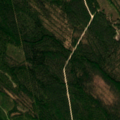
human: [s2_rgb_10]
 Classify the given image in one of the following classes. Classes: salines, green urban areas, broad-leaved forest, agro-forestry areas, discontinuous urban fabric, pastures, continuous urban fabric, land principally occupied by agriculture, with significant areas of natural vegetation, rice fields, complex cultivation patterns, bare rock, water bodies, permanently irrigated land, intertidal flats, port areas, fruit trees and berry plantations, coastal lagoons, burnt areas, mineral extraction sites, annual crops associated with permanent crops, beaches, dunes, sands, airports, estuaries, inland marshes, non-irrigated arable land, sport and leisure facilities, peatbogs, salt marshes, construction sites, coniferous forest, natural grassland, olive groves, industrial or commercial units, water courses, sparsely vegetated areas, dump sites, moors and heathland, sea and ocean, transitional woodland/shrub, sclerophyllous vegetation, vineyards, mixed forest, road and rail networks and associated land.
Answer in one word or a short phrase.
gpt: coniferous forest, mixed forest, transitional woodland/shrub